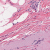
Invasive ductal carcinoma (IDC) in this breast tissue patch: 1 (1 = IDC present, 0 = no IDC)